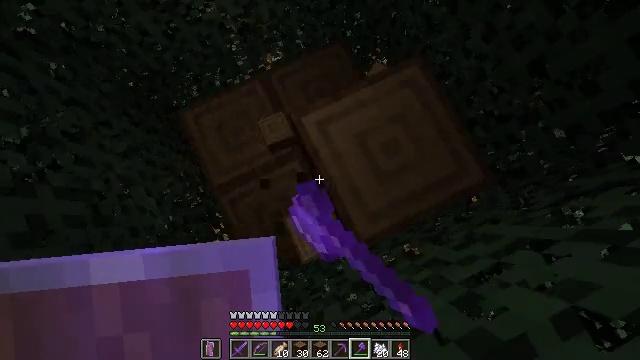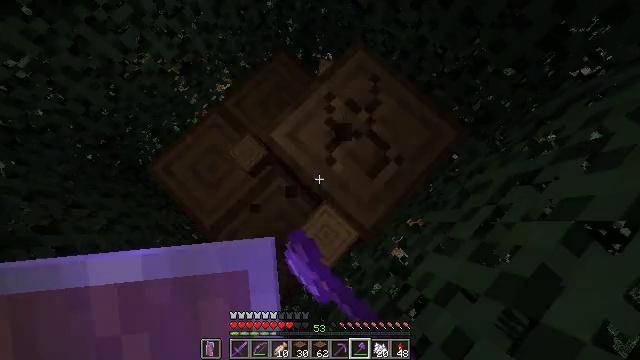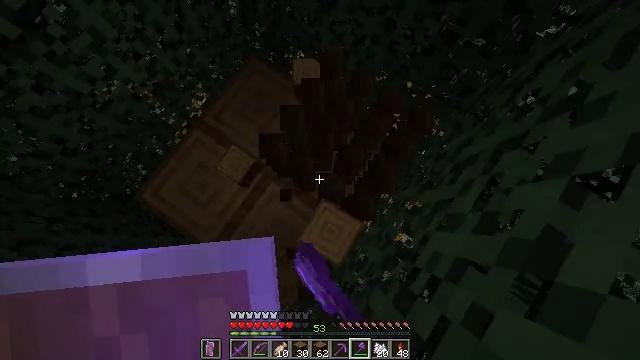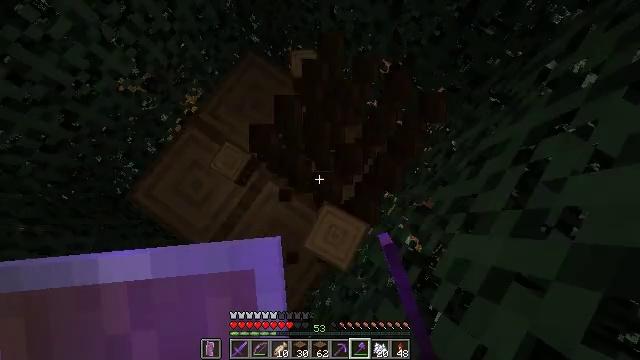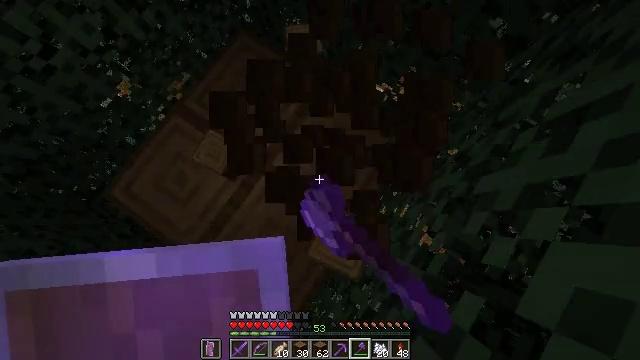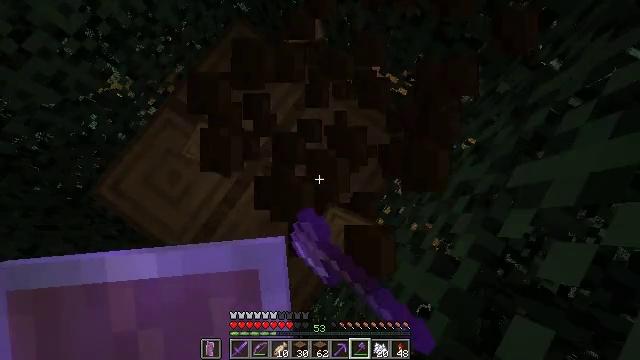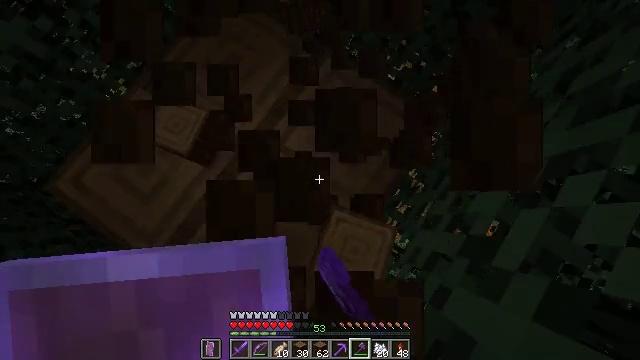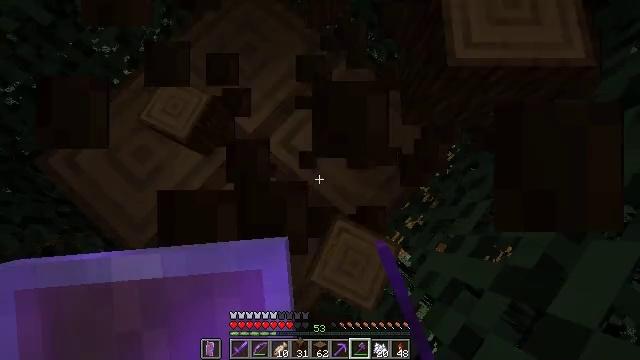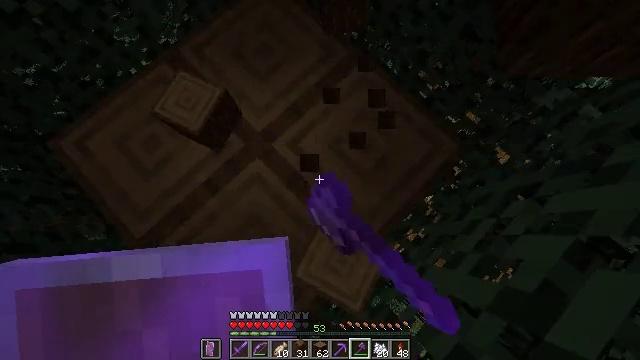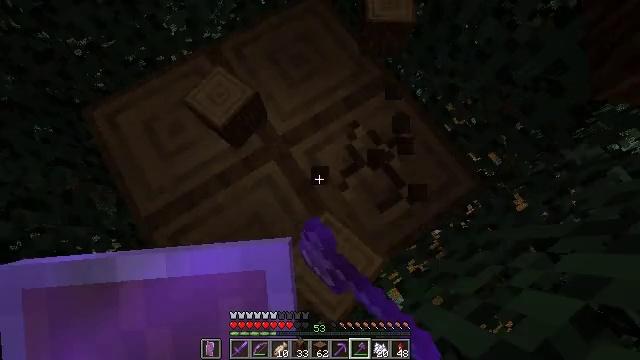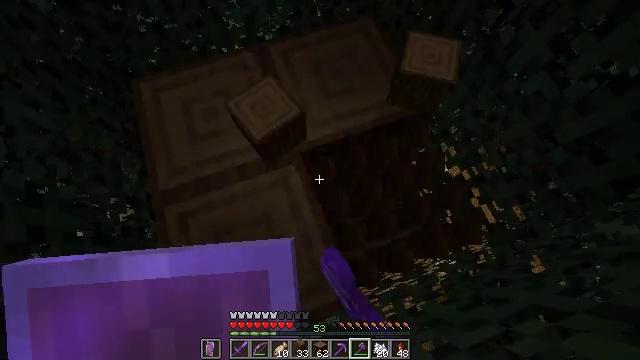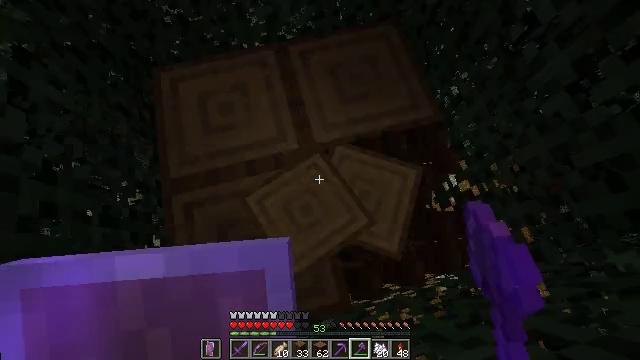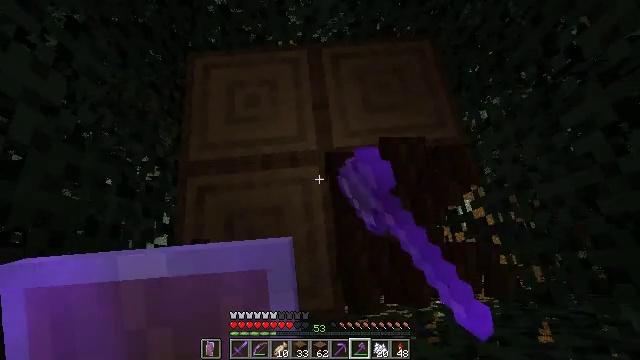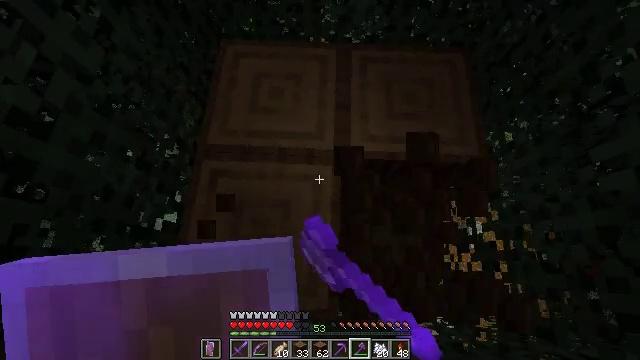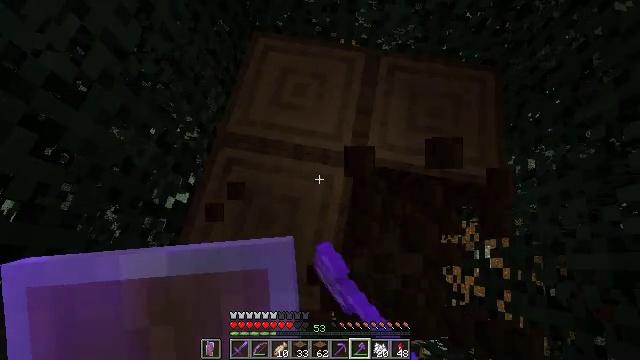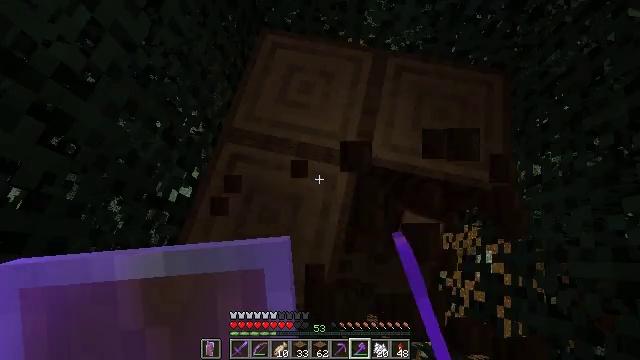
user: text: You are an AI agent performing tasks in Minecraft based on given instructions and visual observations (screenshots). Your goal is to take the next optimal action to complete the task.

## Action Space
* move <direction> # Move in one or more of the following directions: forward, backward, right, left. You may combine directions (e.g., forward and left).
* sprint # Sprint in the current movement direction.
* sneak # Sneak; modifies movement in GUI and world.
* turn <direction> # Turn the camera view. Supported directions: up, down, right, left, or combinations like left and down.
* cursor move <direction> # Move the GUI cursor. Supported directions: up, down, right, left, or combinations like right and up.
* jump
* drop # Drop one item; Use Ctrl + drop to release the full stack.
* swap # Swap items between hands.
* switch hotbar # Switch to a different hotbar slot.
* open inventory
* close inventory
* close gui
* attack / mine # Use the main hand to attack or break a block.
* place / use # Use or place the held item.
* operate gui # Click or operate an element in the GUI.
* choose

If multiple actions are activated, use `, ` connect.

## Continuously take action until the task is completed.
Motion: motion action
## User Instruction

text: Gather spruce log by chopping the tree.
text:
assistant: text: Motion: turn right and up, attack / mine
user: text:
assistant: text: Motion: turn right, attack / mine
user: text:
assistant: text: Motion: attack / mine
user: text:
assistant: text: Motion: attack / mine
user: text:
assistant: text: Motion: attack / mine
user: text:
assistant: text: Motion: attack / mine
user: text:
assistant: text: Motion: turn left and up, attack / mine
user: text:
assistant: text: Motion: turn left, attack / mine
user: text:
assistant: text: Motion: turn left and up, attack / mine
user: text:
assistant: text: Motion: turn left and up, attack / mine
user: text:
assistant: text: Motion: turn left, attack / mine
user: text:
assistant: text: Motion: turn left, attack / mine
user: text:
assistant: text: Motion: turn left, attack / mine
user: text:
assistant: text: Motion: turn left, attack / mine
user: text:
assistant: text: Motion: turn left, attack / mine
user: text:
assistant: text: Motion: attack / mine
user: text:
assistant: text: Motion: attack / mine
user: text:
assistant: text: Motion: turn up, attack / mine
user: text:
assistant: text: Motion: turn right and up, attack / mine
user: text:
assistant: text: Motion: turn right and up, attack / mine
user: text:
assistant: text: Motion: turn right, attack / mine
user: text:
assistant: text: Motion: turn right, attack / mine
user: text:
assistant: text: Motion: turn right and down, attack / mine
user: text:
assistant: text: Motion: turn right and down, attack / mine
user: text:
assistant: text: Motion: turn right and down, attack / mine
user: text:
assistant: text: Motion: attack / mine
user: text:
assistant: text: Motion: turn right and up, attack / mine
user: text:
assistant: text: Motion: turn right and up, attack / mine
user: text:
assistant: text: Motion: turn up, attack / mine
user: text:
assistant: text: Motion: attack / mine